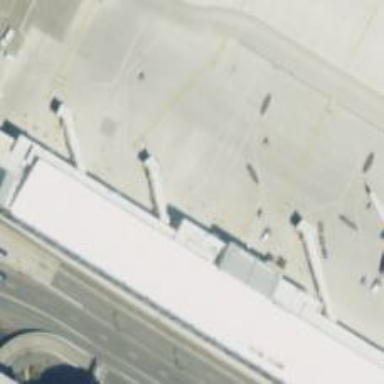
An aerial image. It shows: Airport gate.